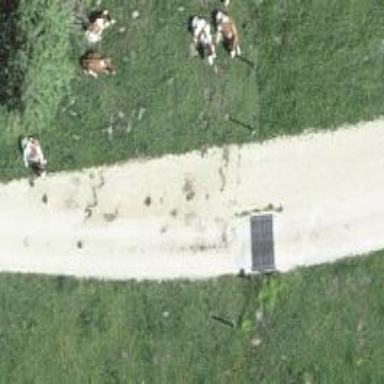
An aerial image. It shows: Cattle grid barrier.